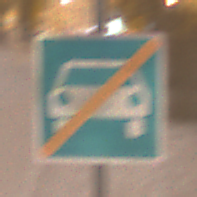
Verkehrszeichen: EndeKraftfahrstrasse
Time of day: Night
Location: Outdoor (Urban)
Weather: Overcast
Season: Winter
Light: Artificial